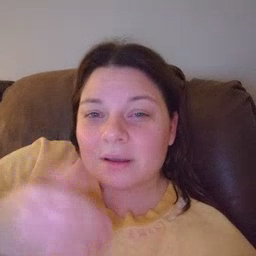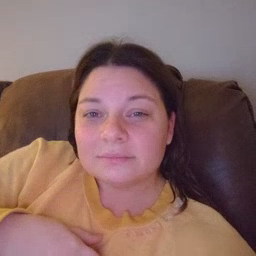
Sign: pizza